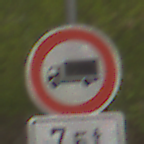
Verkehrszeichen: VerbotFuerKraftfahrzeugeUeberDreiKommaFuenfTonnen
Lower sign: SonstigeBeschraenkungen4
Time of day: MorningAfternoon
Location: Outdoor (Nature)
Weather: Overcast
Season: NotSpecified
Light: Natural